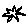
Label: star